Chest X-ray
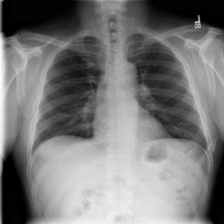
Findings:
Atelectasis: negative
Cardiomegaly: negative
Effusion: negative
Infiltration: negative
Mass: negative
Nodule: negative
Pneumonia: negative
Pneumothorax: negative
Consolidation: negative
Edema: negative
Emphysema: negative
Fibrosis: negative
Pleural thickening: negative
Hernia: negative